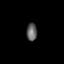
Tissue: lung
Cell type: Epithelial cells
Senescence score: 0.5686
Nuclear area (px): 185
Mean DAPI intensity: 96.638